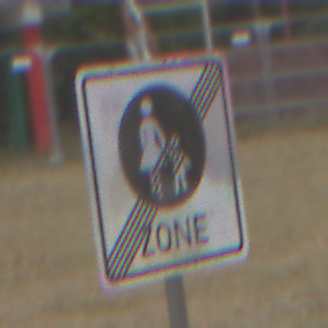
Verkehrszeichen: EndeFussgaengerzone
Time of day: Midday
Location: Outdoor (Suburban)
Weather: Overcast
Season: NotSpecified
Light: Natural